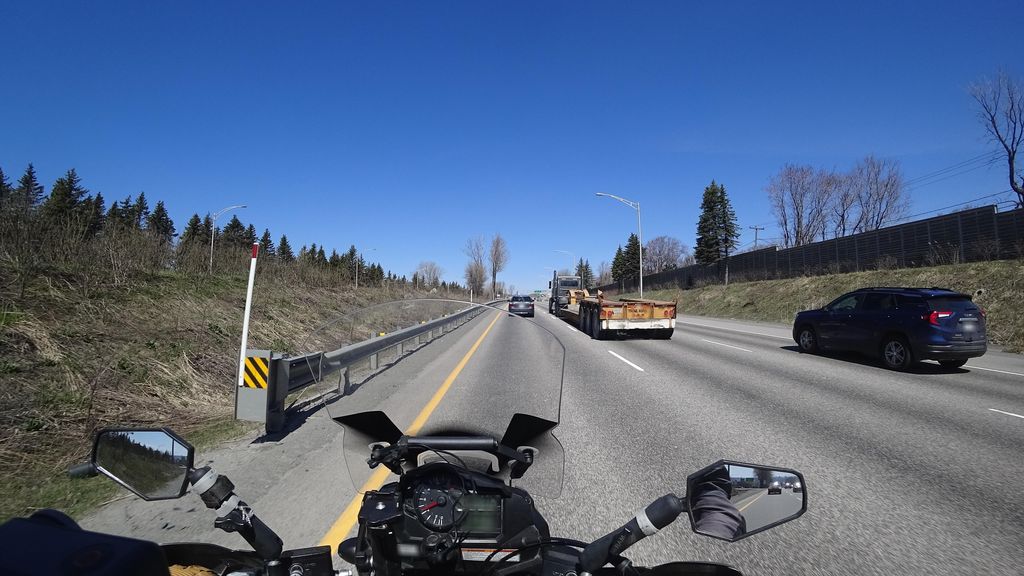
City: quebec_city